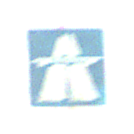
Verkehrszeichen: Autobahn
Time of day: SunriseSunset
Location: Outdoor (RoadRail)
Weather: Clear
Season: NotSpecified
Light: Natural